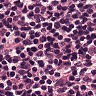
Metastatic tissue present: yes